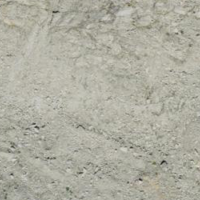
EUNIS habitat code: 48
Species observed at this site:
Silene acaulis